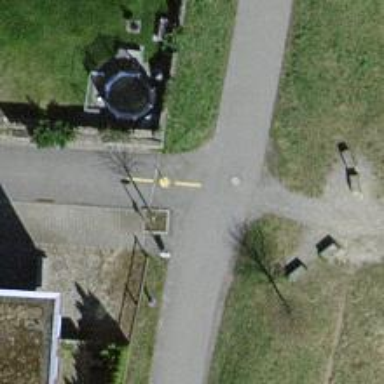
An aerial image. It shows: Bollard barrier.